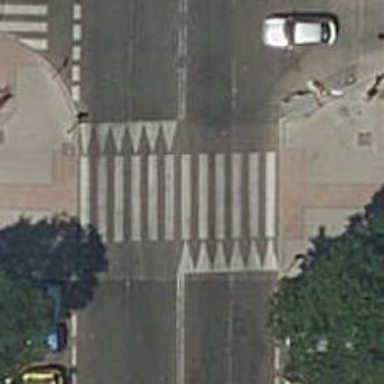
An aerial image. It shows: Crossing on the road with traffic calming hump.